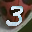
Label: 3